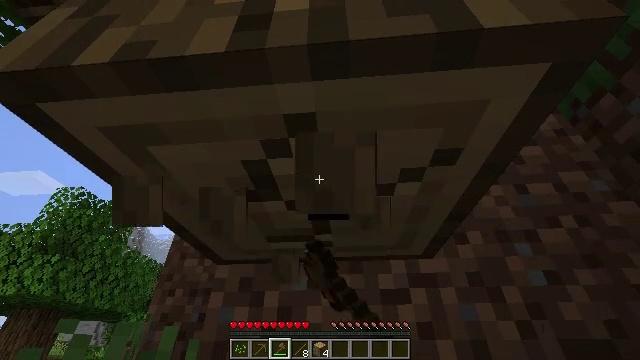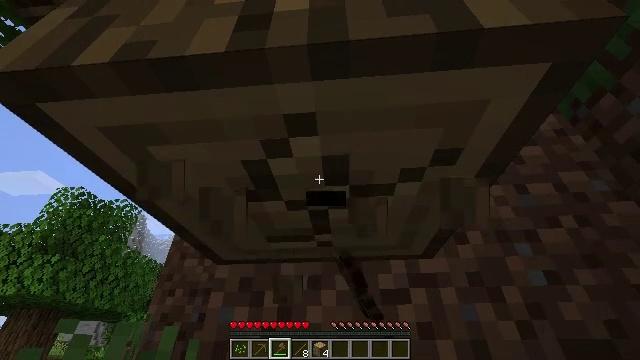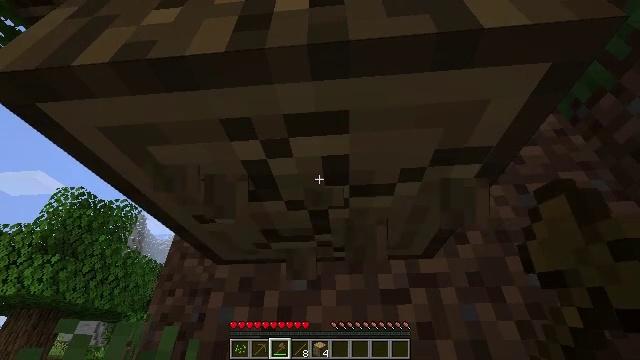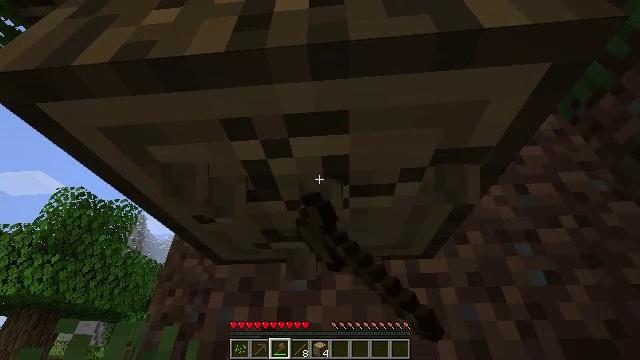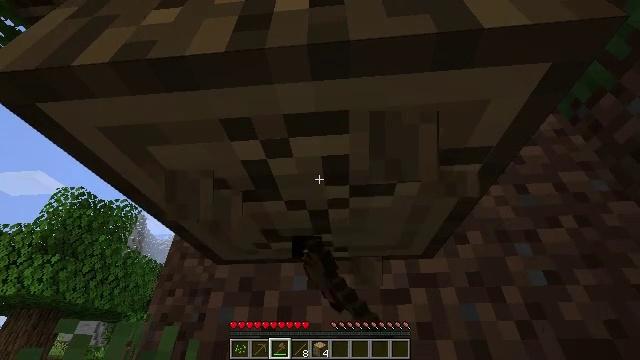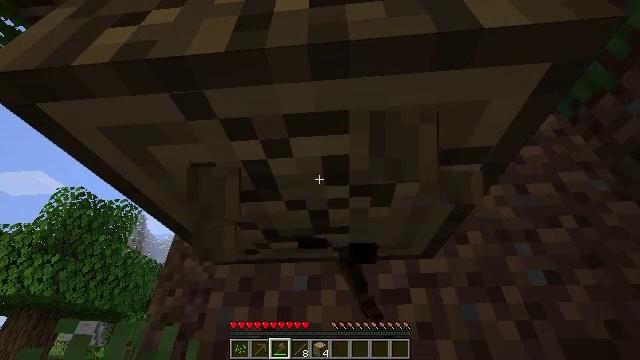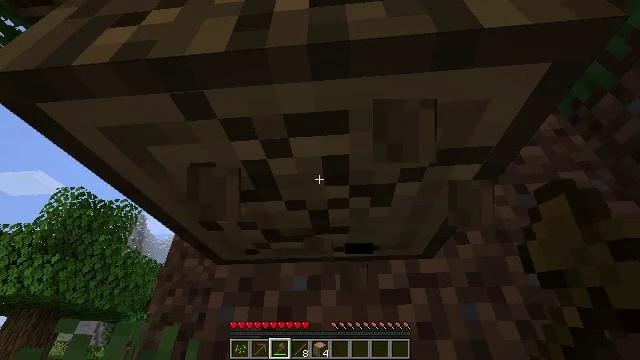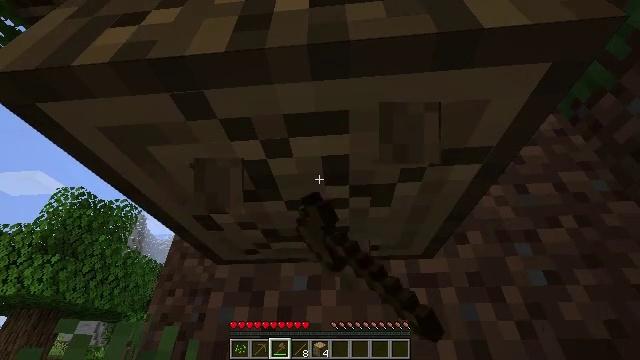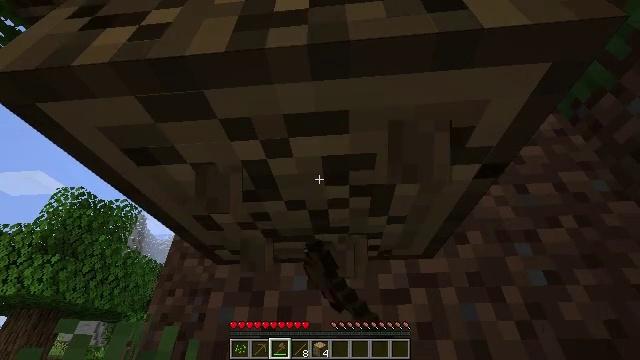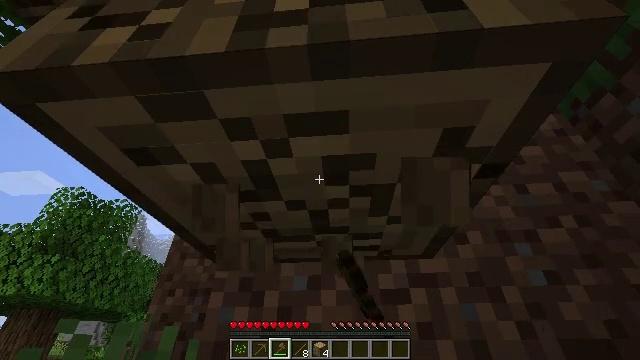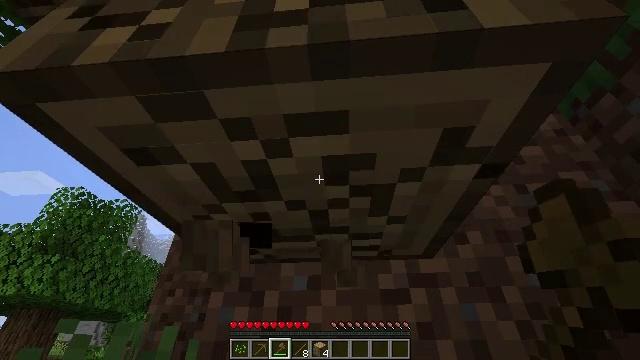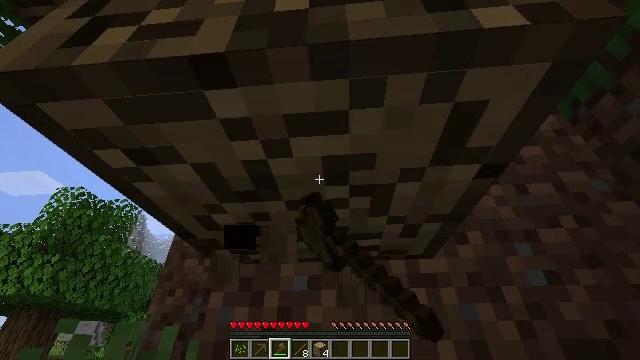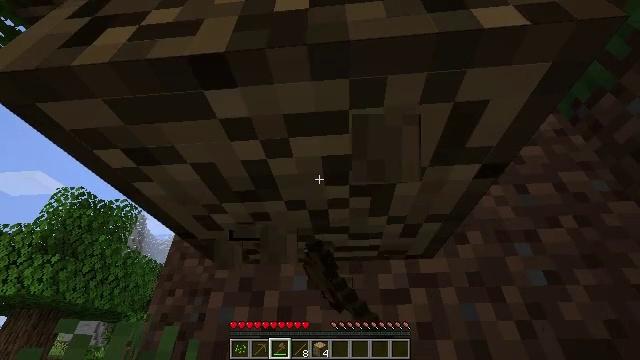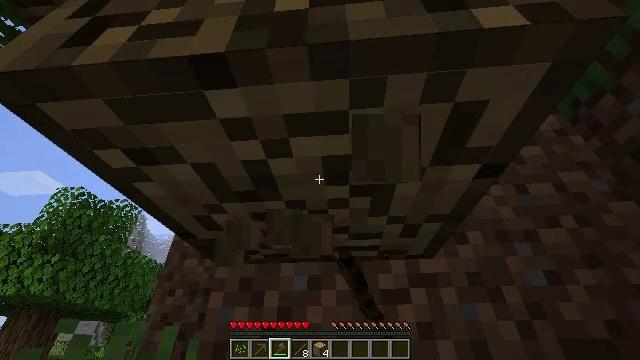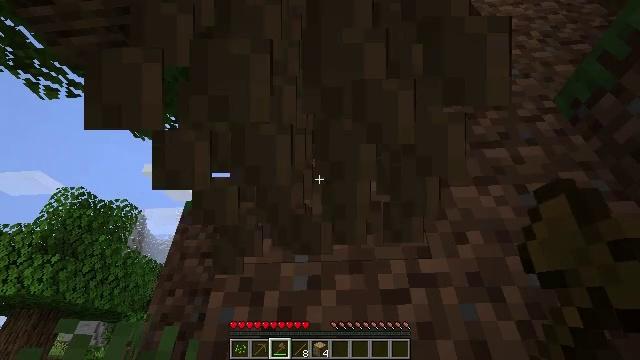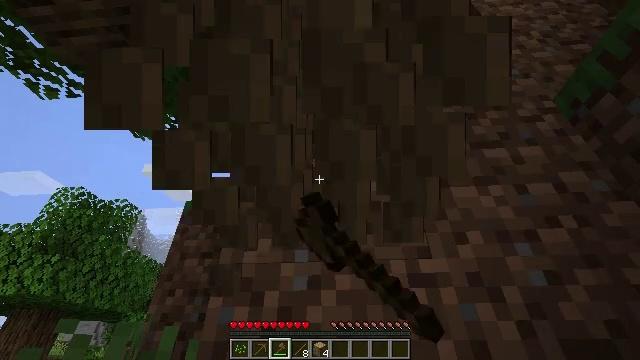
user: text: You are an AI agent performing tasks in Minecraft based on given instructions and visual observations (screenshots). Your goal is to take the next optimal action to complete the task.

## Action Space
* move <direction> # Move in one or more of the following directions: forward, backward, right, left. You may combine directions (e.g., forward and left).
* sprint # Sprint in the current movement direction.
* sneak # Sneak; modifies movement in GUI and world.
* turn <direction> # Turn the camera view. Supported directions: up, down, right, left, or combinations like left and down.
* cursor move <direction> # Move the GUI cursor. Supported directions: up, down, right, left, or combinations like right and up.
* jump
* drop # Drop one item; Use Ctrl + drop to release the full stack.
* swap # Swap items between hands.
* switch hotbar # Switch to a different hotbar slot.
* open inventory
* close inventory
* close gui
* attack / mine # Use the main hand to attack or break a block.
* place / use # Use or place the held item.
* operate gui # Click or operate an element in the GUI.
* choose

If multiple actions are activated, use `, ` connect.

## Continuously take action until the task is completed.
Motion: motion action
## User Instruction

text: Mine oak leaves.
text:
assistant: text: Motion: attack / mine
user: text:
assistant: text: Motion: attack / mine
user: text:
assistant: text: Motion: attack / mine
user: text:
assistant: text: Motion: attack / mine
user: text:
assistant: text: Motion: attack / mine
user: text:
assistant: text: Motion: attack / mine
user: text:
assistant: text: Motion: attack / mine
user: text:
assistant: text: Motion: attack / mine
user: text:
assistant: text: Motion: attack / mine
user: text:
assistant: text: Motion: attack / mine
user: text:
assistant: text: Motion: attack / mine
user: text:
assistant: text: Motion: attack / mine
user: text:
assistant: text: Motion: attack / mine
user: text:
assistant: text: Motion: attack / mine
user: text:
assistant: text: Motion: attack / mine
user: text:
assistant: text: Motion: attack / mine
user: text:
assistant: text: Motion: attack / mine
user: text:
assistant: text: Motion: attack / mine
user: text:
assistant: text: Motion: attack / mine
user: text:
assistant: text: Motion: attack / mine
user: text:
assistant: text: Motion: attack / mine
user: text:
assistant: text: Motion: attack / mine
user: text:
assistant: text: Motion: attack / mine
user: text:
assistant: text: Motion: attack / mine
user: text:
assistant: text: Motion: attack / mine
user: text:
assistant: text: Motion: attack / mine
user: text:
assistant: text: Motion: attack / mine
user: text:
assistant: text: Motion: turn up, attack / mine
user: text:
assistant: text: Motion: turn right and up, attack / mine
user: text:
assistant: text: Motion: turn up, attack / mine